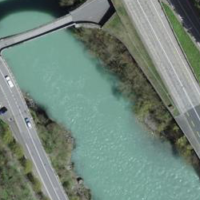
EUNIS habitat code: 15
Species observed at this site:
Allium ursinum
Poecile palustris